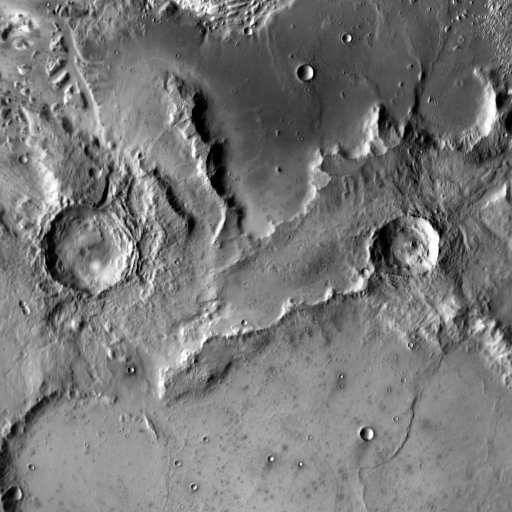
Crater classes present: Background, Other, Buried, Secondary